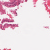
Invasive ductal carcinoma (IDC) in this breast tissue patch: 0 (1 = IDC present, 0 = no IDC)